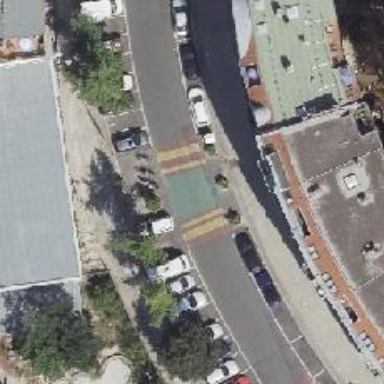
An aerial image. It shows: Marked road crossing with kerb extensions on both sides.